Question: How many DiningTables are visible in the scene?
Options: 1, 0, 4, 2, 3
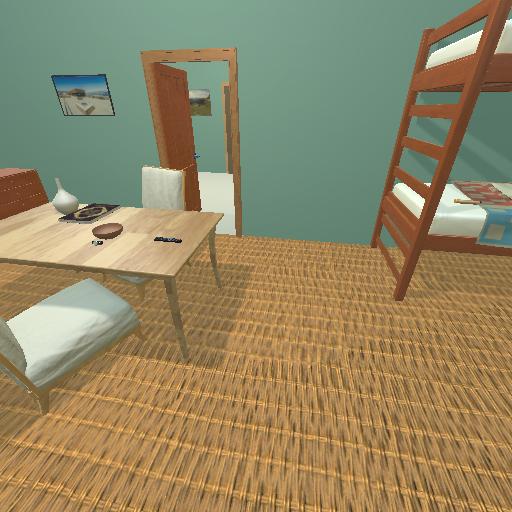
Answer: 1